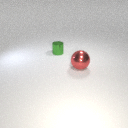
small green metal cylinder behind large red metal sphere